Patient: sex F, age 55
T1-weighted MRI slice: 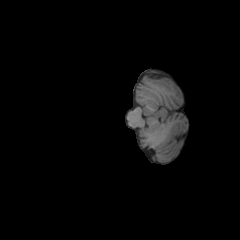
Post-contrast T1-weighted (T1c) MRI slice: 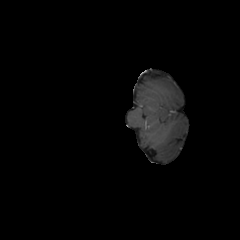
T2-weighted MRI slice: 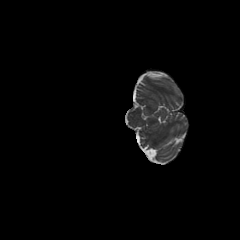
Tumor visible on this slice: no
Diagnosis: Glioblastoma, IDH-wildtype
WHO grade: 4